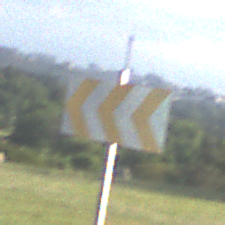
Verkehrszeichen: RichtungstafelnInKurvenGrossRechts
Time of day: MorningAfternoon
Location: Outdoor (Nature)
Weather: PartlyCloudy
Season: NotSpecified
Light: Natural